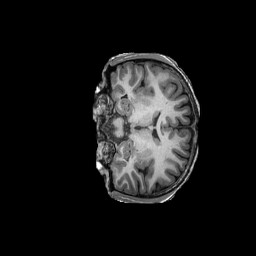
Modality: T1w
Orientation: coronal
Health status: ill
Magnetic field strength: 3 T